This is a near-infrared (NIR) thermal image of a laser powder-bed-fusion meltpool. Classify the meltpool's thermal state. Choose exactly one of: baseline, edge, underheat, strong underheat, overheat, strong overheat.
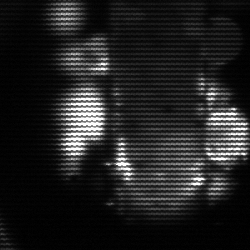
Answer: strong underheat